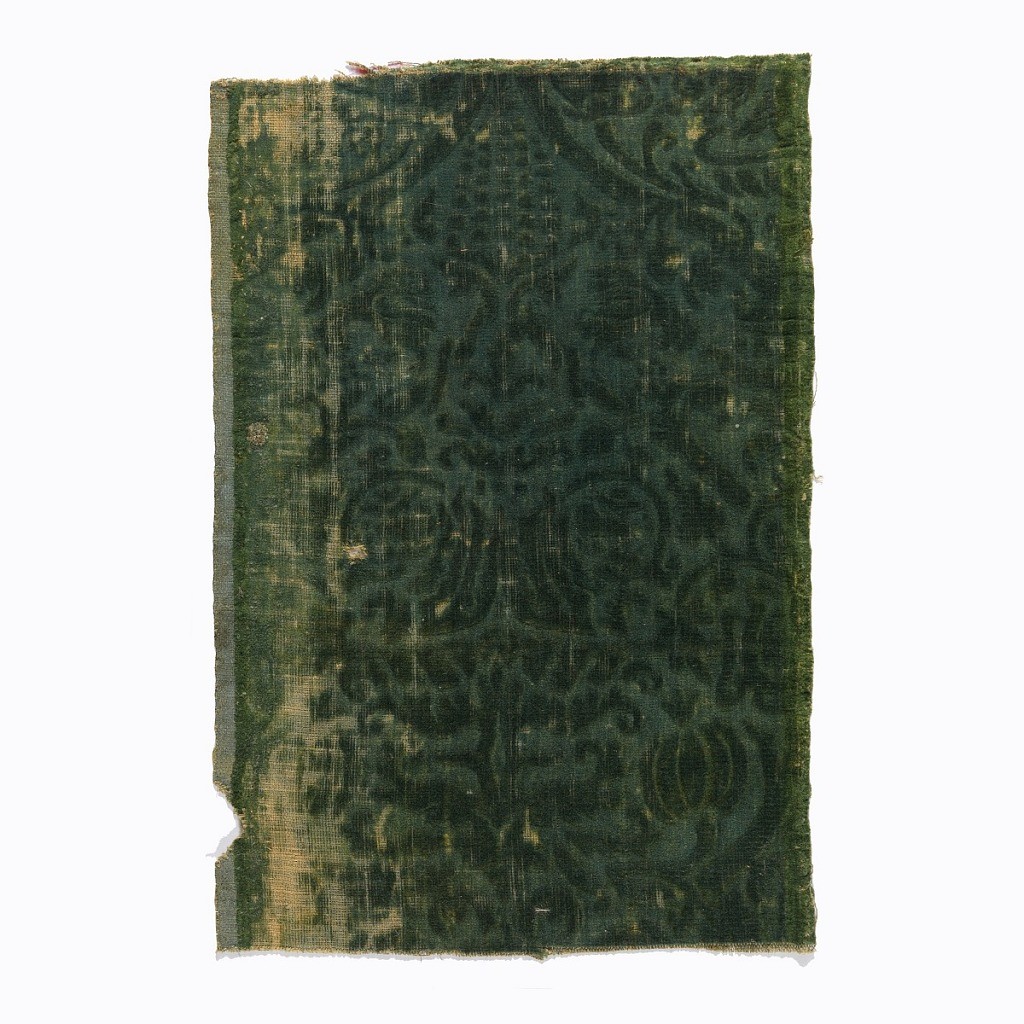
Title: Fragments
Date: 16th–17th century
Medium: mohair wool Technique: supplementary warp pile (velvet) in plain weave foundation, embossed
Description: Blue-green wool velvet, stamped with a repeating symmetrical pattern of plant forms.